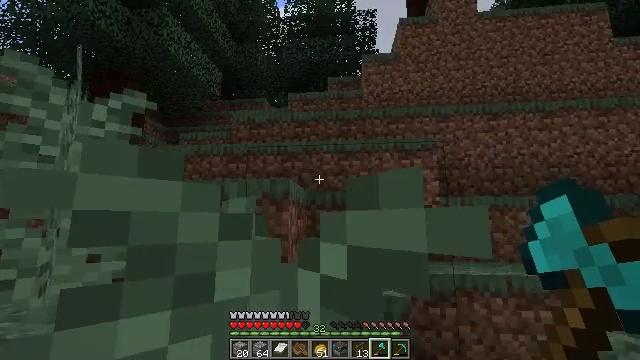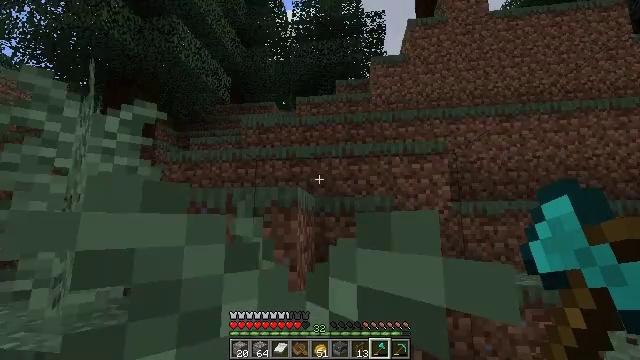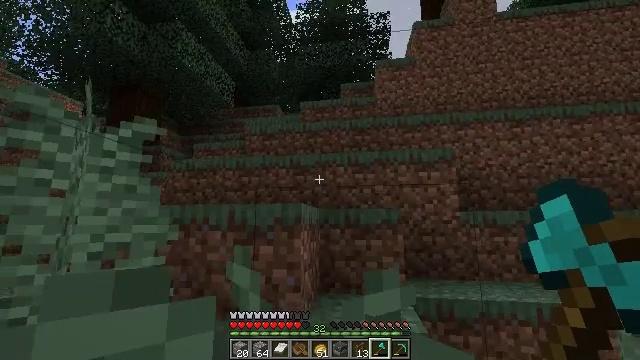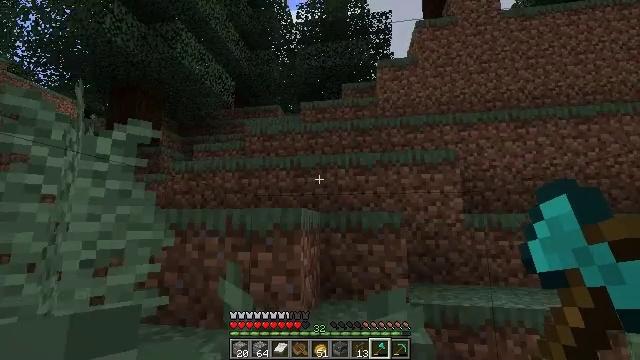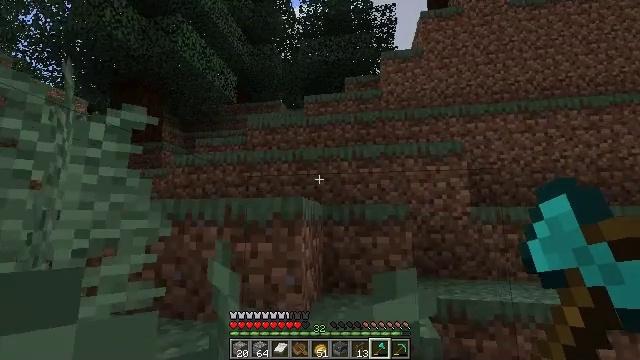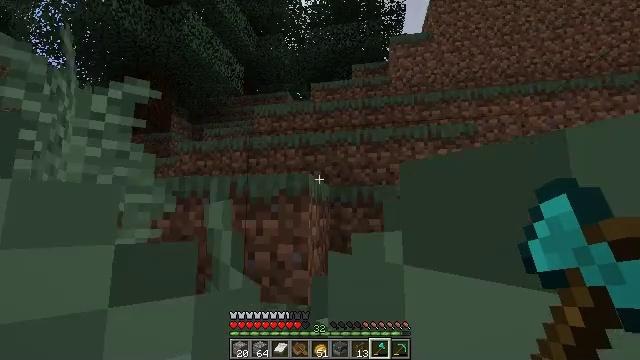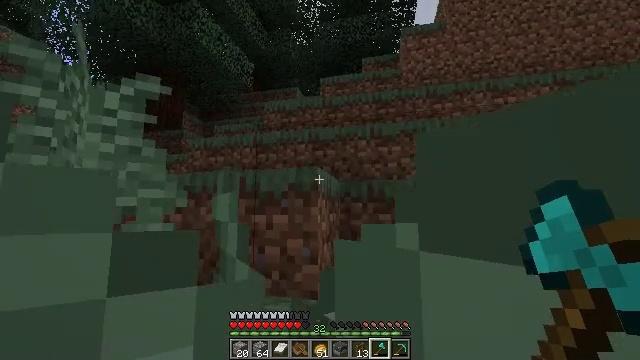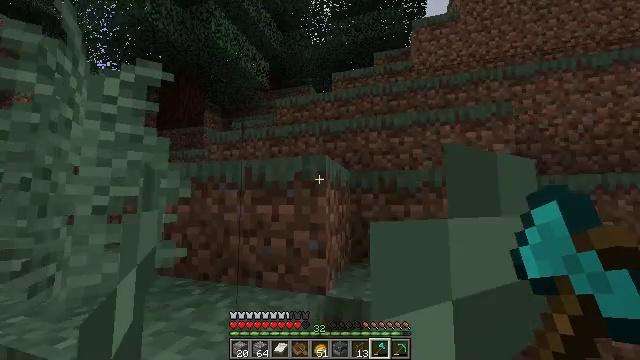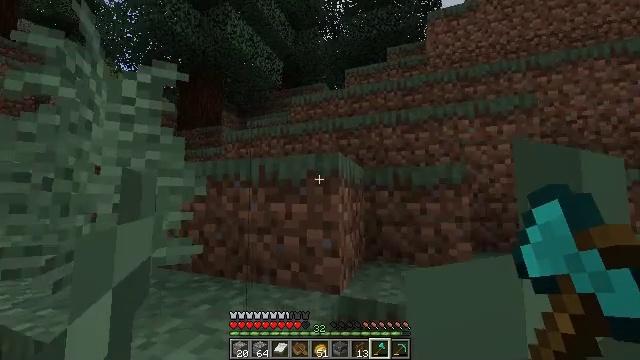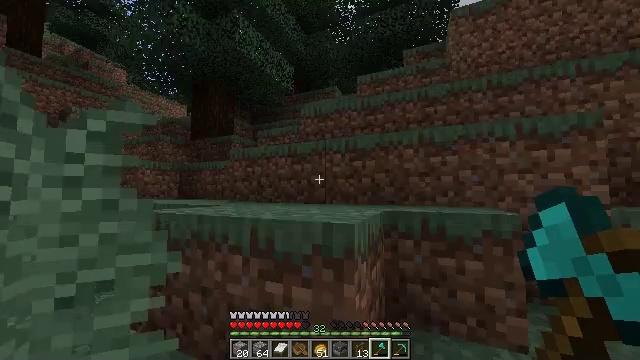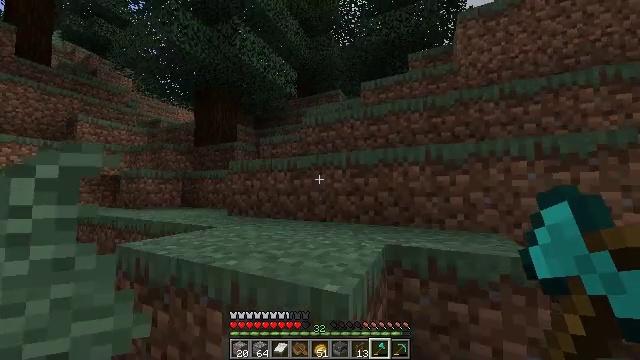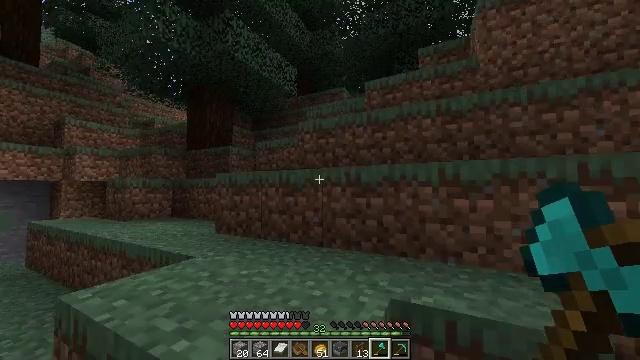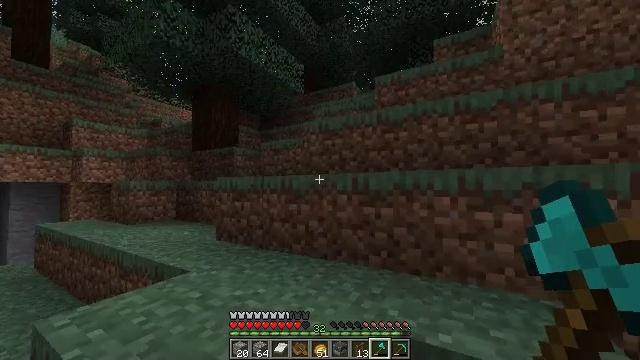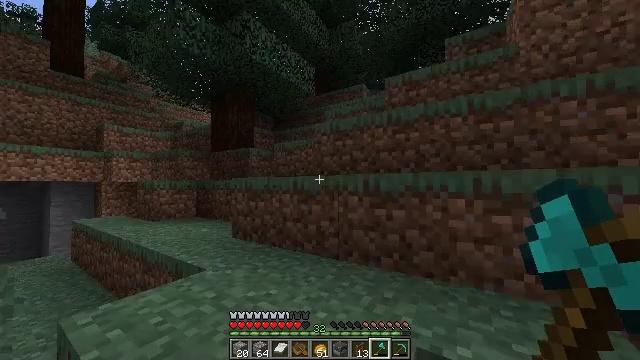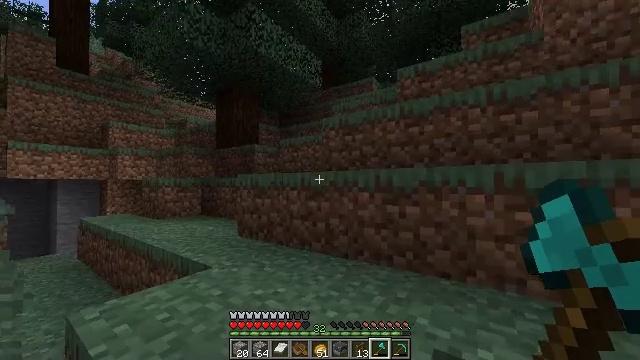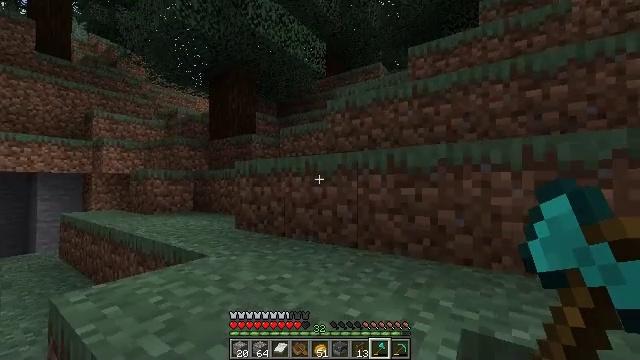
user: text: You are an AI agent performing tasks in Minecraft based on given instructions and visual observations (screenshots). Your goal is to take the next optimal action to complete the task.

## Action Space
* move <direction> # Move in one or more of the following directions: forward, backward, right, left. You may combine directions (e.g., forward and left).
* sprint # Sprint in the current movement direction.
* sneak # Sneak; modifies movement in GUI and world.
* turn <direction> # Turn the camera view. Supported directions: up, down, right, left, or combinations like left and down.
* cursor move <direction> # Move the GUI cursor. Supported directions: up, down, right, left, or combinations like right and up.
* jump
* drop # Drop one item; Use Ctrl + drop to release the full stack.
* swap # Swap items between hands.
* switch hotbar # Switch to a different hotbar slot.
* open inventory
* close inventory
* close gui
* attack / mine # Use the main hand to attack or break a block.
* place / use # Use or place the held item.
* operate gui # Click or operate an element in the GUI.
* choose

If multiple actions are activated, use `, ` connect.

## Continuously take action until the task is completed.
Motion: motion action
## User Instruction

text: Remove a spruce boat from the inventory.
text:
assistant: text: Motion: move forward, turn left, jump
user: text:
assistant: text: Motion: move forward, turn left, jump
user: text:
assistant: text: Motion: move forward, jump
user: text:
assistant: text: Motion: move forward, jump
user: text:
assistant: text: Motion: move forward, turn left and down, jump
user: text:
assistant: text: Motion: move forward, sprint, turn left, jump
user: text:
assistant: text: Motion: move forward, sprint, turn left and down, jump
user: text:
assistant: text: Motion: move forward, sprint, turn left, jump
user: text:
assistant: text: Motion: move forward, sprint, turn left and down, jump
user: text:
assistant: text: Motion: move forward, sprint, turn left, jump
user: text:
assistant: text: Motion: move forward, turn left, jump
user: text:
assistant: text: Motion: move forward, turn left, jump
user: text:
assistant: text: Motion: move forward, turn left, jump
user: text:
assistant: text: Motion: move forward, turn left, jump
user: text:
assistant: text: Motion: move forward, jump
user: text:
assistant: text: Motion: move forward, jump
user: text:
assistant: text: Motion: move forward, jump
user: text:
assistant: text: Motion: move forward, sprint, turn right, jump
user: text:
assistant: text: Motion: move forward, sprint, turn right, jump
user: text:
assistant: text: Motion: move forward, sprint, turn right, jump
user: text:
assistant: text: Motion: move forward, sprint, turn right, jump
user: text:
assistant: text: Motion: move forward, turn right, jump
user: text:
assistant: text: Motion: move forward, turn right, jump
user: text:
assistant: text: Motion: move forward, jump
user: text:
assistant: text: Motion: move forward, jump
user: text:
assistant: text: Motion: move forward, jump
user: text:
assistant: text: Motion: move forward, sprint, turn right, jump
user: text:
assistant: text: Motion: move forward, sprint, turn right, jump
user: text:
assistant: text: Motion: move forward, sprint, turn right, jump
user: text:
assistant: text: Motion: move forward, sprint, turn right, jump